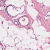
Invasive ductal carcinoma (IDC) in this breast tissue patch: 0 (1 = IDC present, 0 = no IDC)